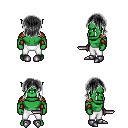
a pixel art fantasy rpg character, male body template, orc, green skin, leather shoulder armor, white pants, gray long bangs hairstyle, leather bracers, metal boots, dagger, four views (front, back, left, right), 2x2 character sprite sheet, small pixel art, hard edges, no anti-aliasing